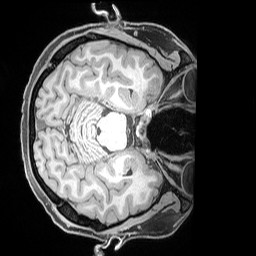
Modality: T1w
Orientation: axial
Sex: male
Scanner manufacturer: siemens
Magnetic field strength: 3 T
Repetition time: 2.53 s
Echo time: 0.00169 s